Field crop: maize
Growth stage: 1
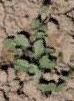
Species: convolvulus